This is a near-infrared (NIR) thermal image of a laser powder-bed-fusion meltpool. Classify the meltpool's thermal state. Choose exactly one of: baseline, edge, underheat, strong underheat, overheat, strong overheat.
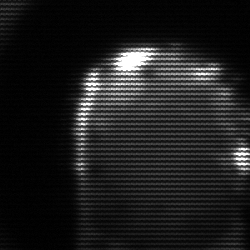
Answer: baseline